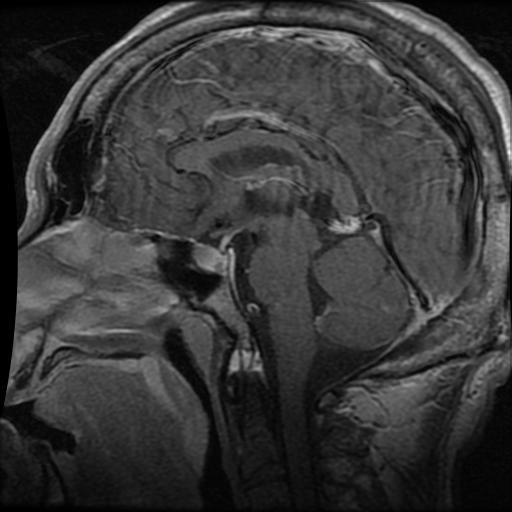
Label: pituitary